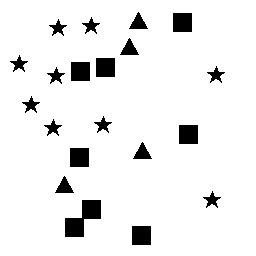
Squares: 8
Triangles: 4
Stars: 9
Total shapes: 21